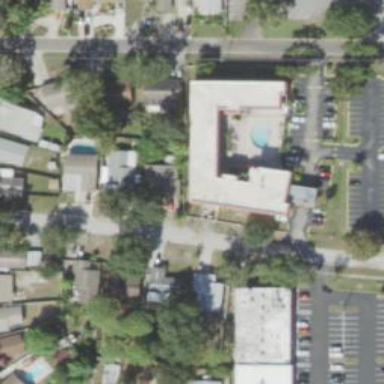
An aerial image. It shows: Hotel building.